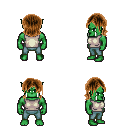
a pixel art fantasy rpg character, male body template, orc, green skin, white sleeveless shirt, teal pants, brown long bangs hairstyle, four views (front, back, left, right), 2x2 character sprite sheet, small pixel art, hard edges, no anti-aliasing